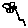
Label: flower